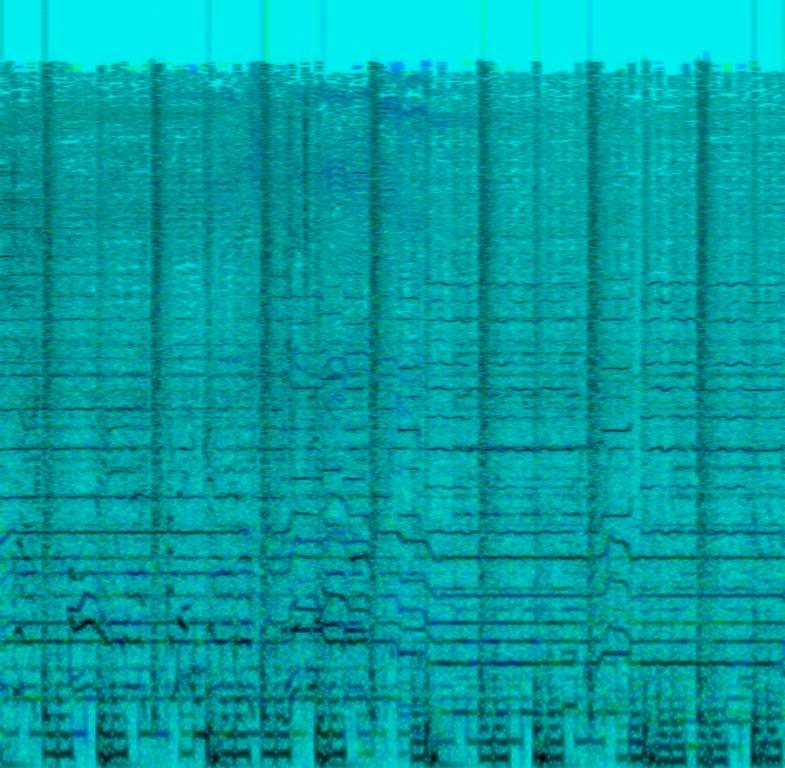
A Latin club track with a thumping bass and a funky feel. The kick snare pattern is simple and the hi-hat is busy playing steady 16th notes. Distorted electric guitar plays a lead melody along with the autotuned harmonized male background vocals. The lead vocals feature a male and female duo singing in harmony, while synth strings fill in the beat with short chords.